Field crop: maize
Growth stage: 2
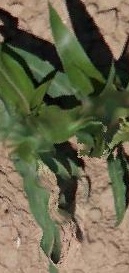
Species: maize